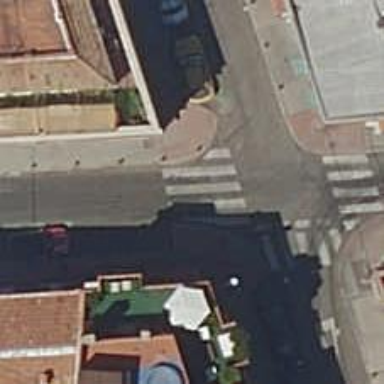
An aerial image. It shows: Marked road crossing.